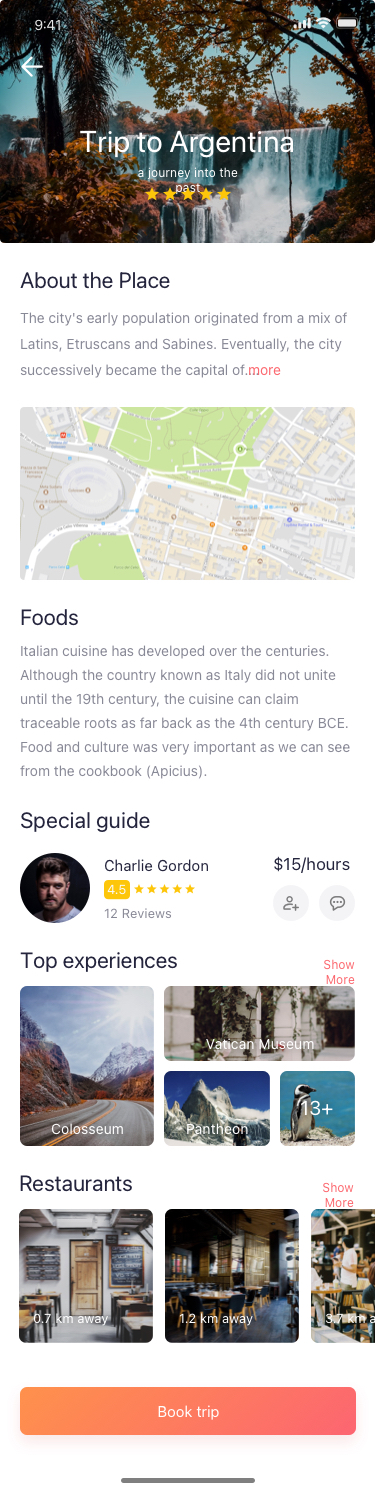
Text in this UI design:
Restaurants
Show More
Italian cuisine has developed over the centuries. Although the country known as Italy did not unite until the 19th century, the cuisine can claim traceable roots as far back as the 4th century BCE. Food and culture was very important at that time as we can see from the cookbook (Apicius) which dates back to first century BC.
Italian Food
13+
Top experiences
Show More
Rome's history spans more than 2,500 years. While Roman mythology dates the founding of Rome at around 753 BC, the site has been inhabited for much longer, making it one of the oldest continuously occupied sites in Europe.

The city's early population originated from a mix of Latins, Etruscans and Sabines. Eventually, the city successively became the capital of the Roman Kingdom, the Roman Republic and the Roman Empire, and is regarded as one of the birthplaces of Western civilisation and by some…
Capital of Roman Empire
more
Trip to Rome
a journey into the past